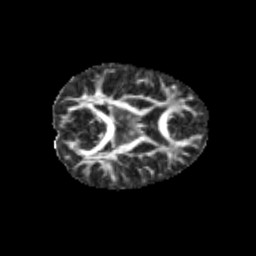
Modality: FA
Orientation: axial
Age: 12
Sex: male
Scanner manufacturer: siemens
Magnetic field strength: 3 T
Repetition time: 3.8 s
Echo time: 0.07 s